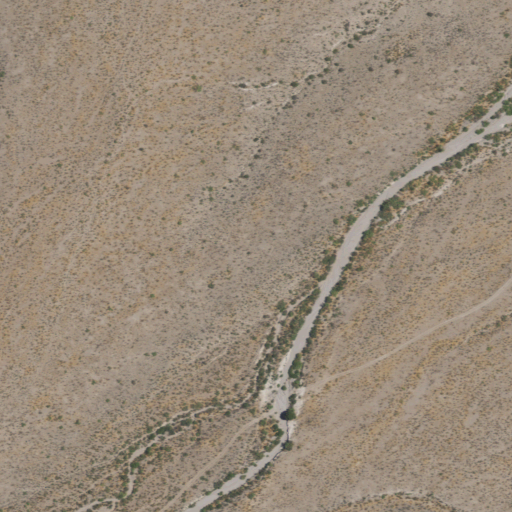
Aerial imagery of valley in New Mexico named New Well Canyon containing grassland and shrub